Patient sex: F
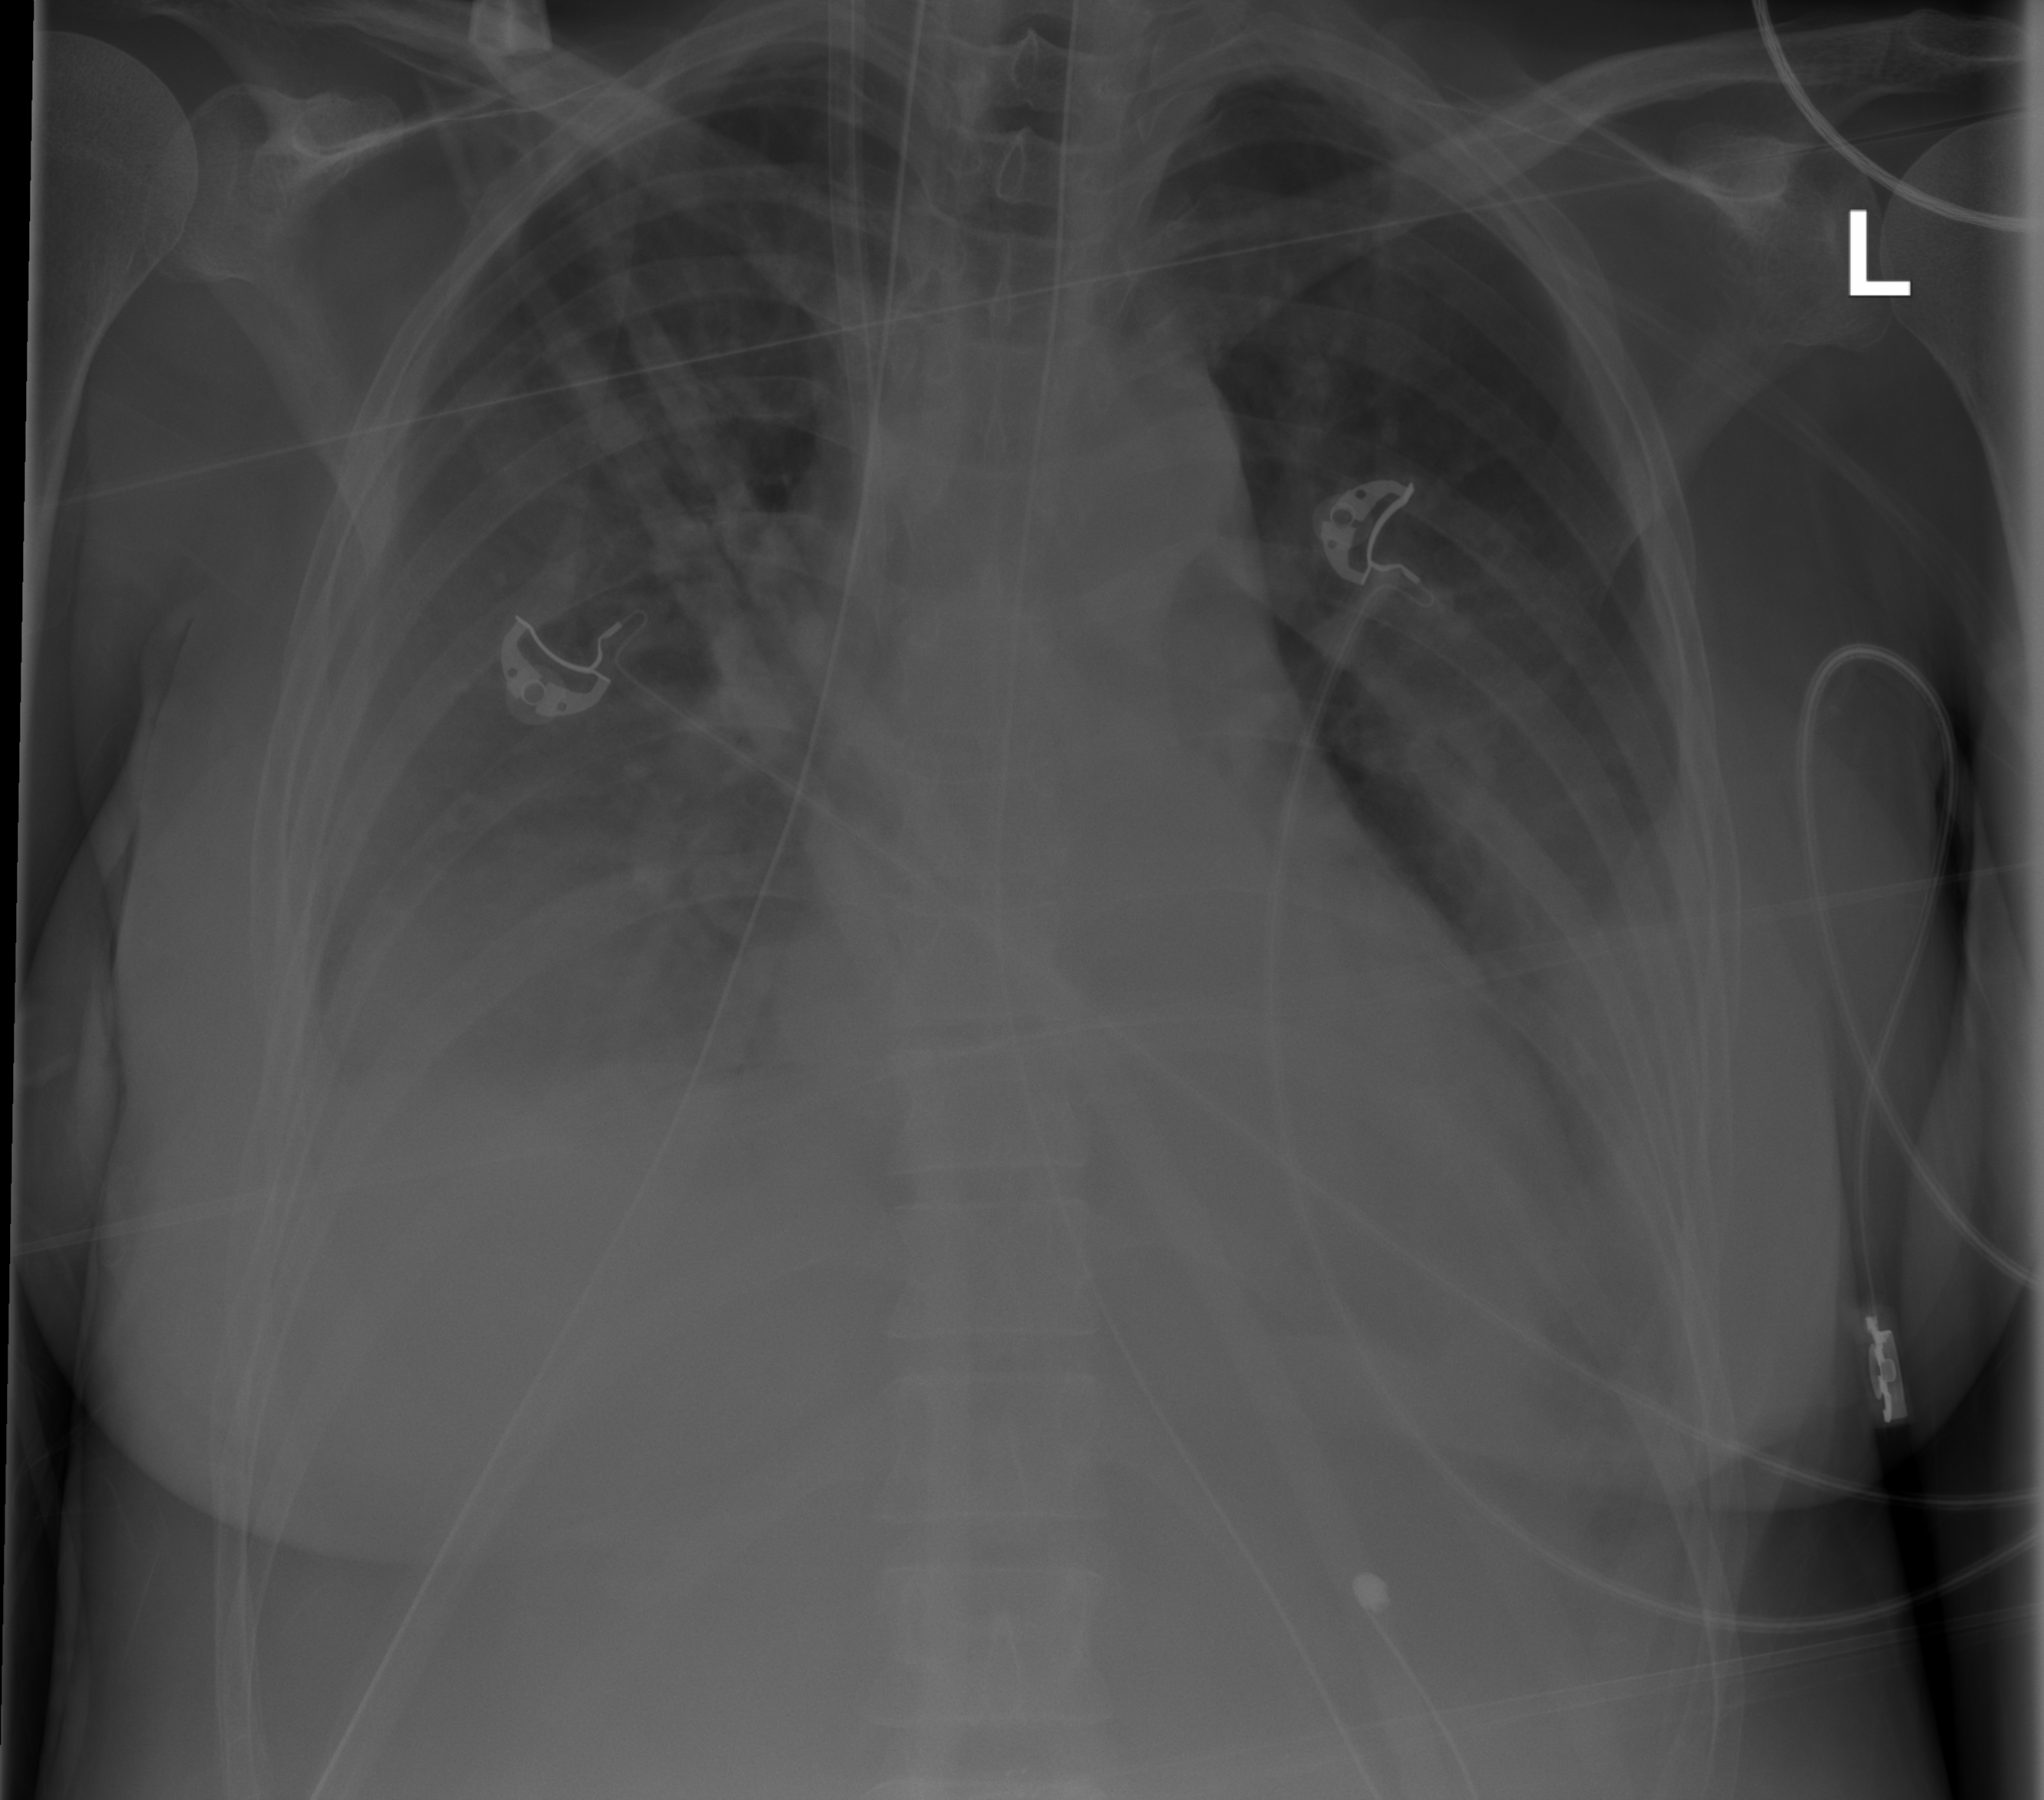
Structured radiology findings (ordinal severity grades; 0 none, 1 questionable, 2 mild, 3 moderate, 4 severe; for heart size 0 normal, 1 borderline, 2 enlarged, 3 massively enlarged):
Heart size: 0
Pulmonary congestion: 0
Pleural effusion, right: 4
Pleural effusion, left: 2
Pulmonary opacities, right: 0
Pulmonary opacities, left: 0
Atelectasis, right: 3
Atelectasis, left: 2